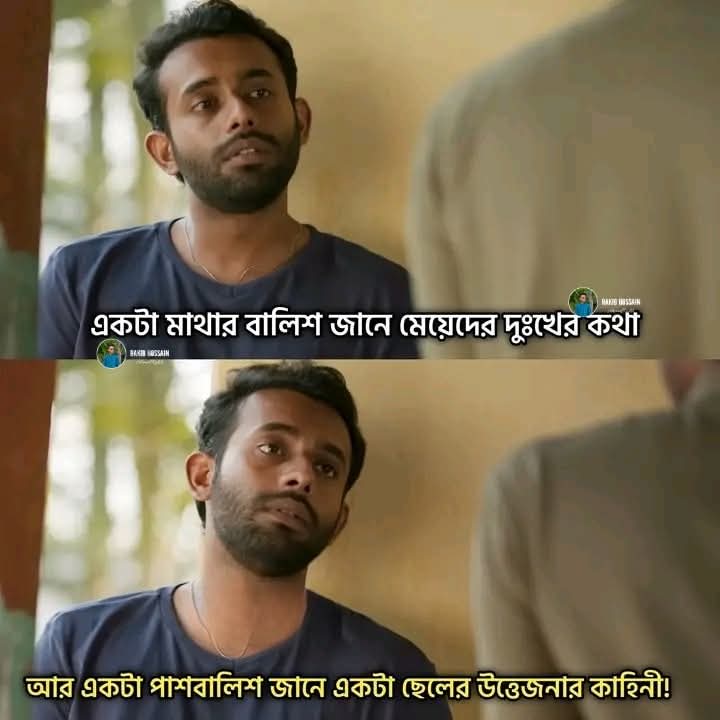
Text: একটা মাথার বালিশ জানে মেয়েদের দুঃখের কথা
আর একটা পাশবালিশ জানে একটা ছেলের উত্তেজনার কাহিনী!
Label: Non Hate